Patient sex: F
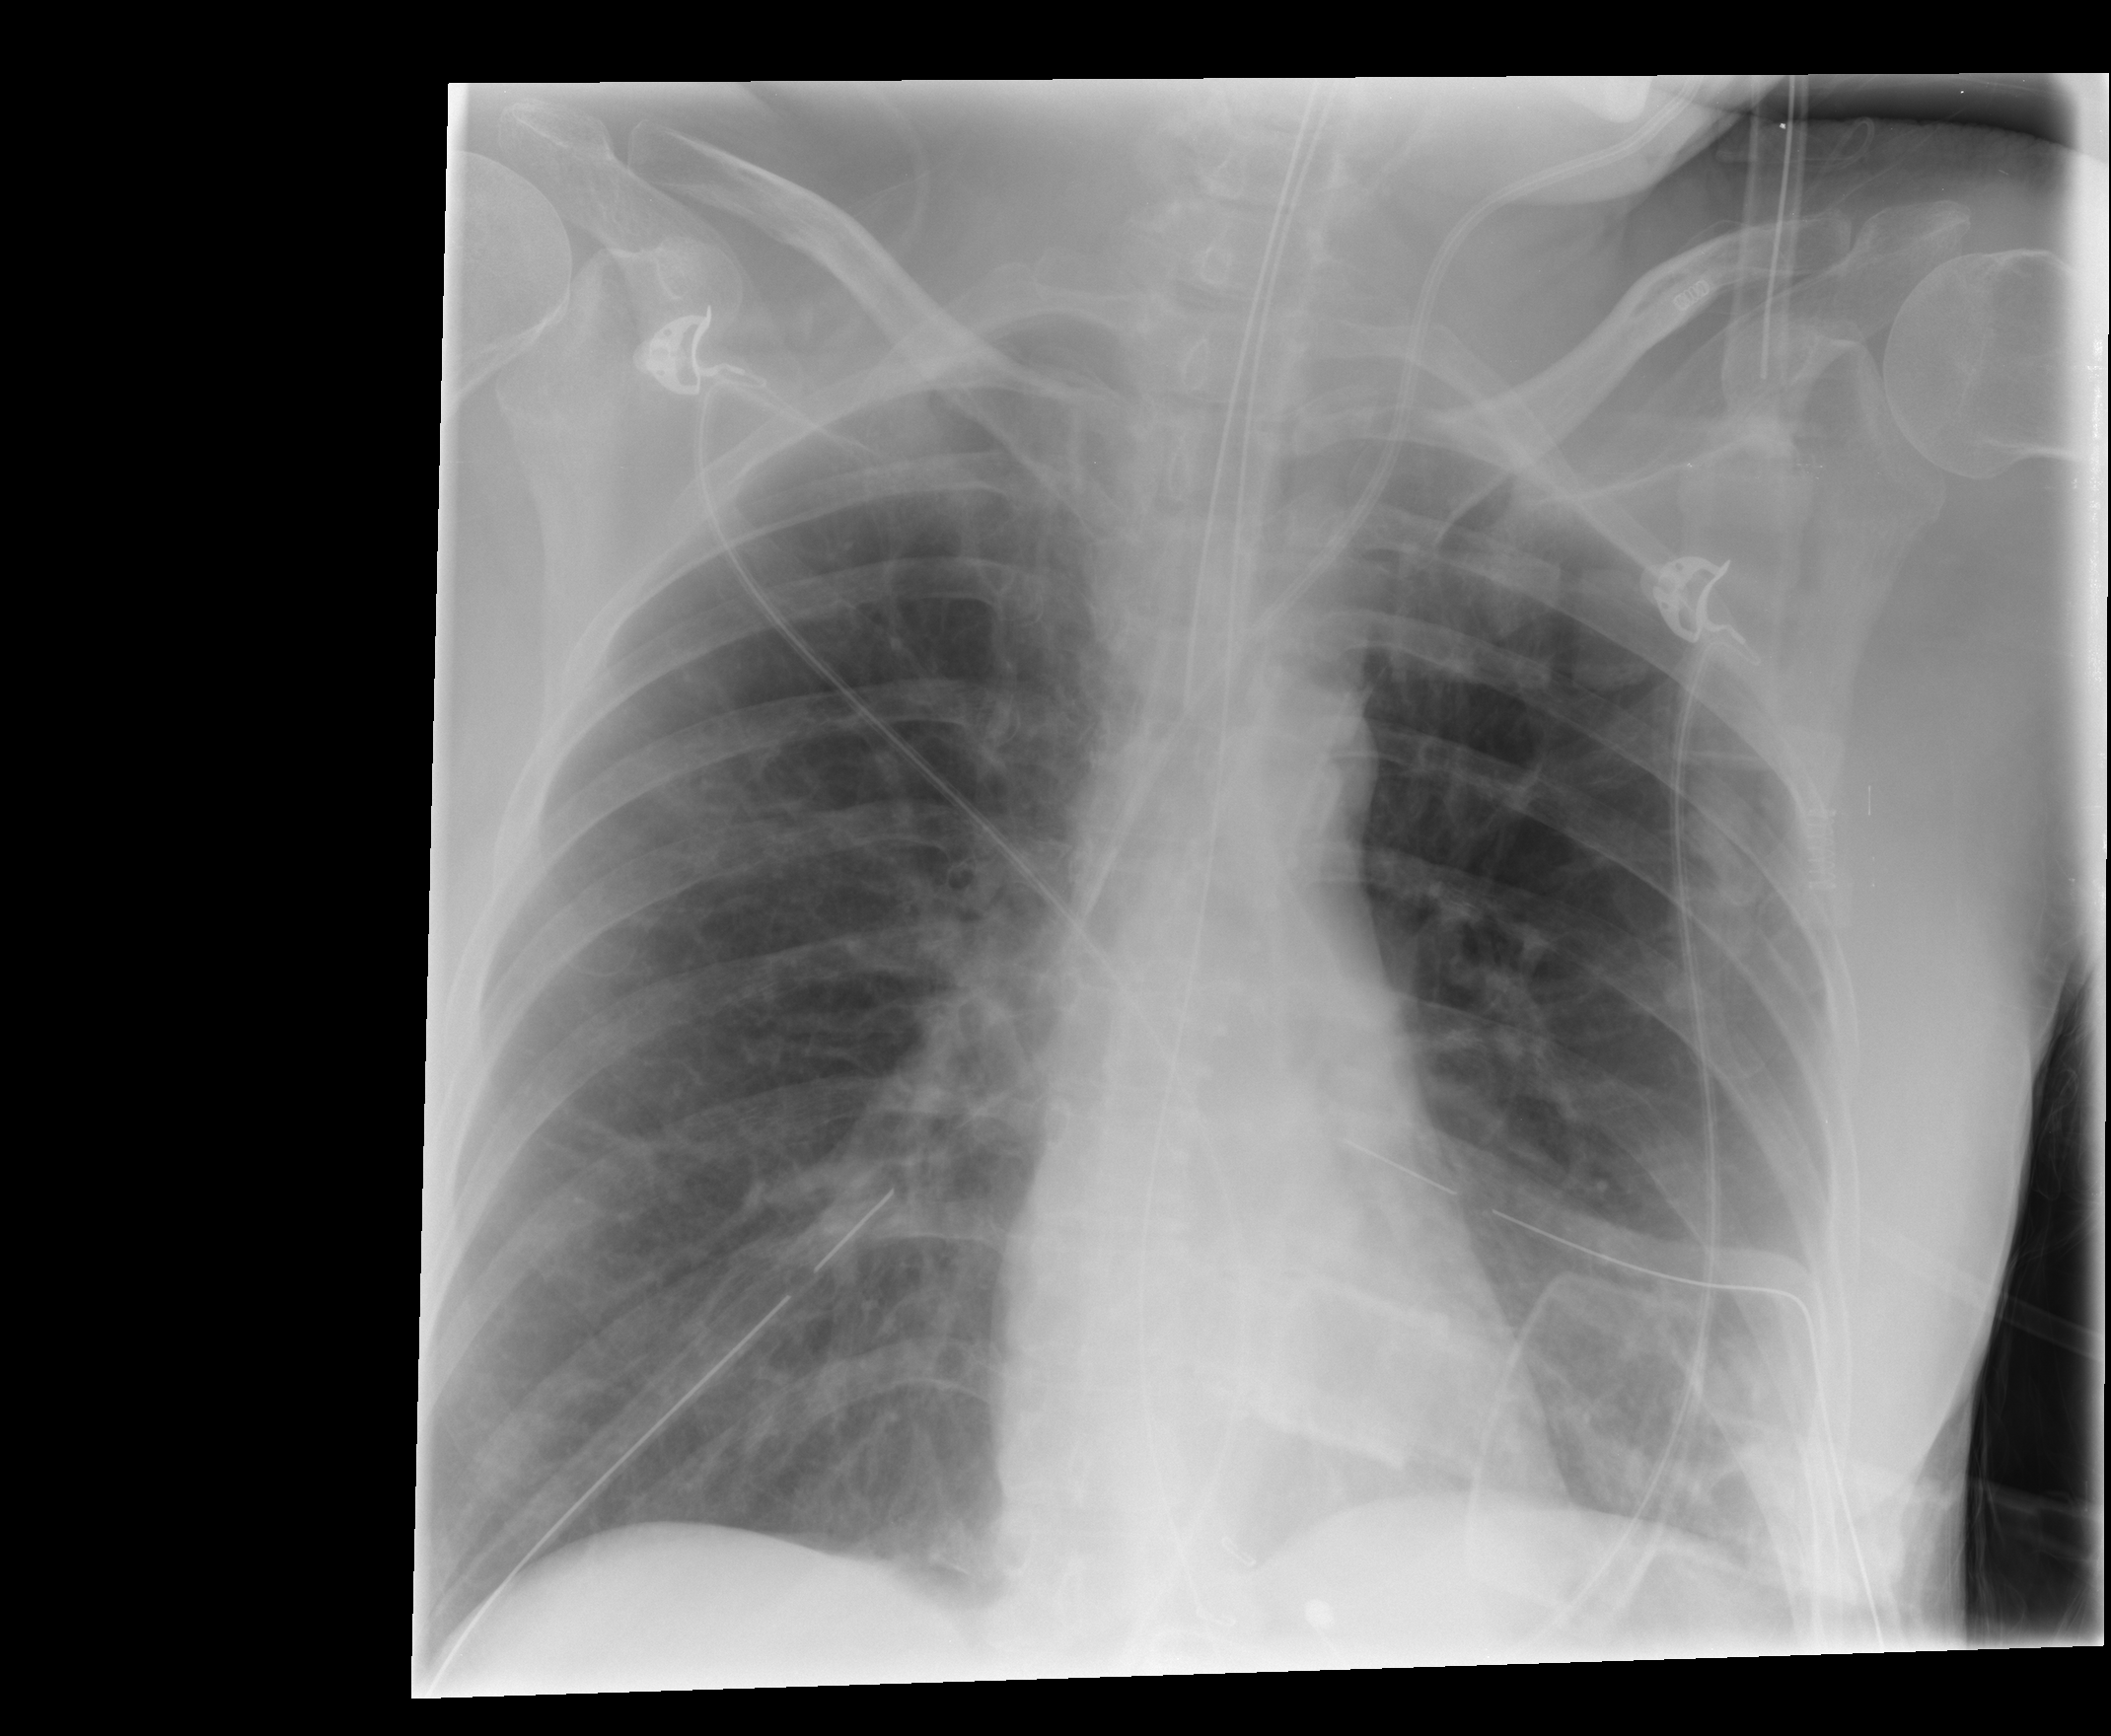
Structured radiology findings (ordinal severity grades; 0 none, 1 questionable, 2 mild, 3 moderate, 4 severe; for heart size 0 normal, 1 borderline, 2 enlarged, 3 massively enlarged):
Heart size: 0
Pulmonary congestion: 0
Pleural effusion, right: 0
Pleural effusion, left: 0
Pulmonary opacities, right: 0
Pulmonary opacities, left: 0
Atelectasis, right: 0
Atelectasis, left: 2